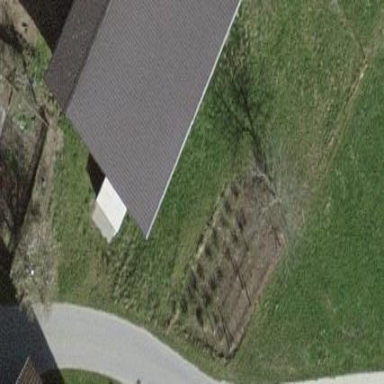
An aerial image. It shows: Shed building.